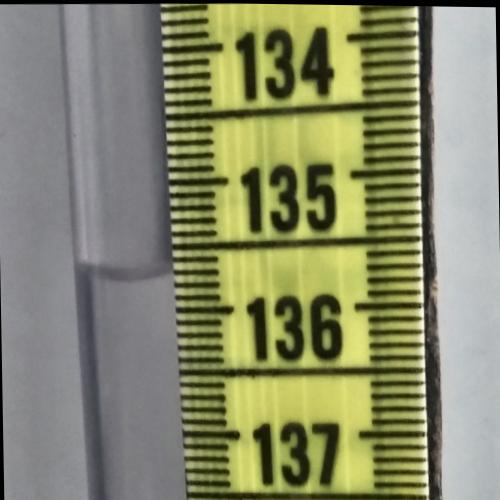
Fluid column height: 135.7 cm